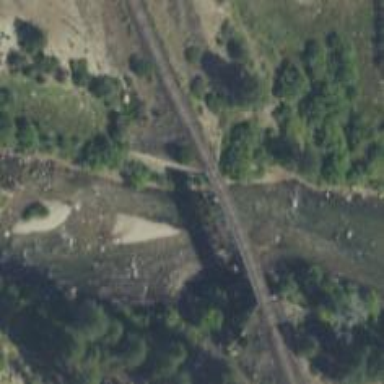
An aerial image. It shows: Disused railway bridge.